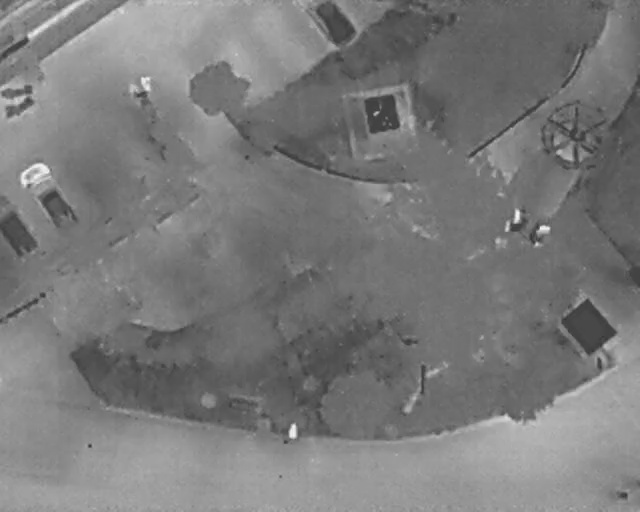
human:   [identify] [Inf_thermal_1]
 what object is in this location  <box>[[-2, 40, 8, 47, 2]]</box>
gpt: <ref>1 medium car at the left</ref>